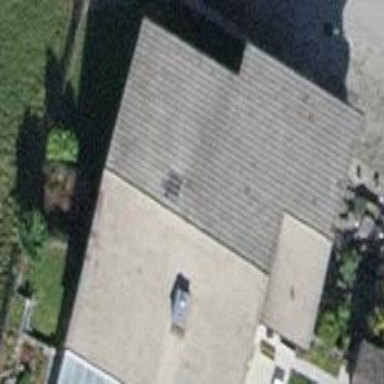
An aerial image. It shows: Detached building.